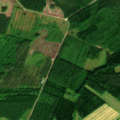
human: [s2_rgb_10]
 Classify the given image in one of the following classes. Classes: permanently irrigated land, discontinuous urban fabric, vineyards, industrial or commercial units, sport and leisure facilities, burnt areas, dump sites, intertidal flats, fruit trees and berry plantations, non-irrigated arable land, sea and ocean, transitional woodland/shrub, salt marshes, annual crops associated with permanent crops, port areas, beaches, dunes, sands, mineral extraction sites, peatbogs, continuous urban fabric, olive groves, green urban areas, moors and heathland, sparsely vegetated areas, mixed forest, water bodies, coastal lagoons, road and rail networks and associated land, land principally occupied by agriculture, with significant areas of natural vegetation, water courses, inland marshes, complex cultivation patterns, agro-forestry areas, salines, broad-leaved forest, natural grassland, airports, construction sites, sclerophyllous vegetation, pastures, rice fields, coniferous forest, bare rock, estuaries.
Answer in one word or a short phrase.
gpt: mixed forest, transitional woodland/shrub